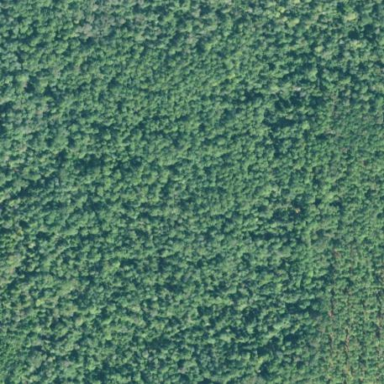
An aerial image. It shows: Serene woodland landscape.